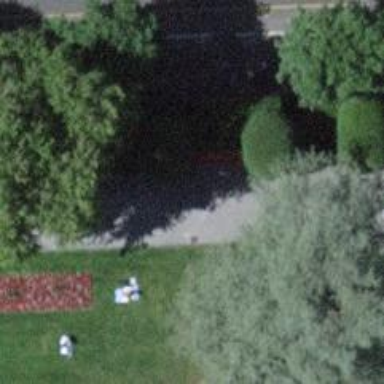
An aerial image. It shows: Red bench.